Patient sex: M
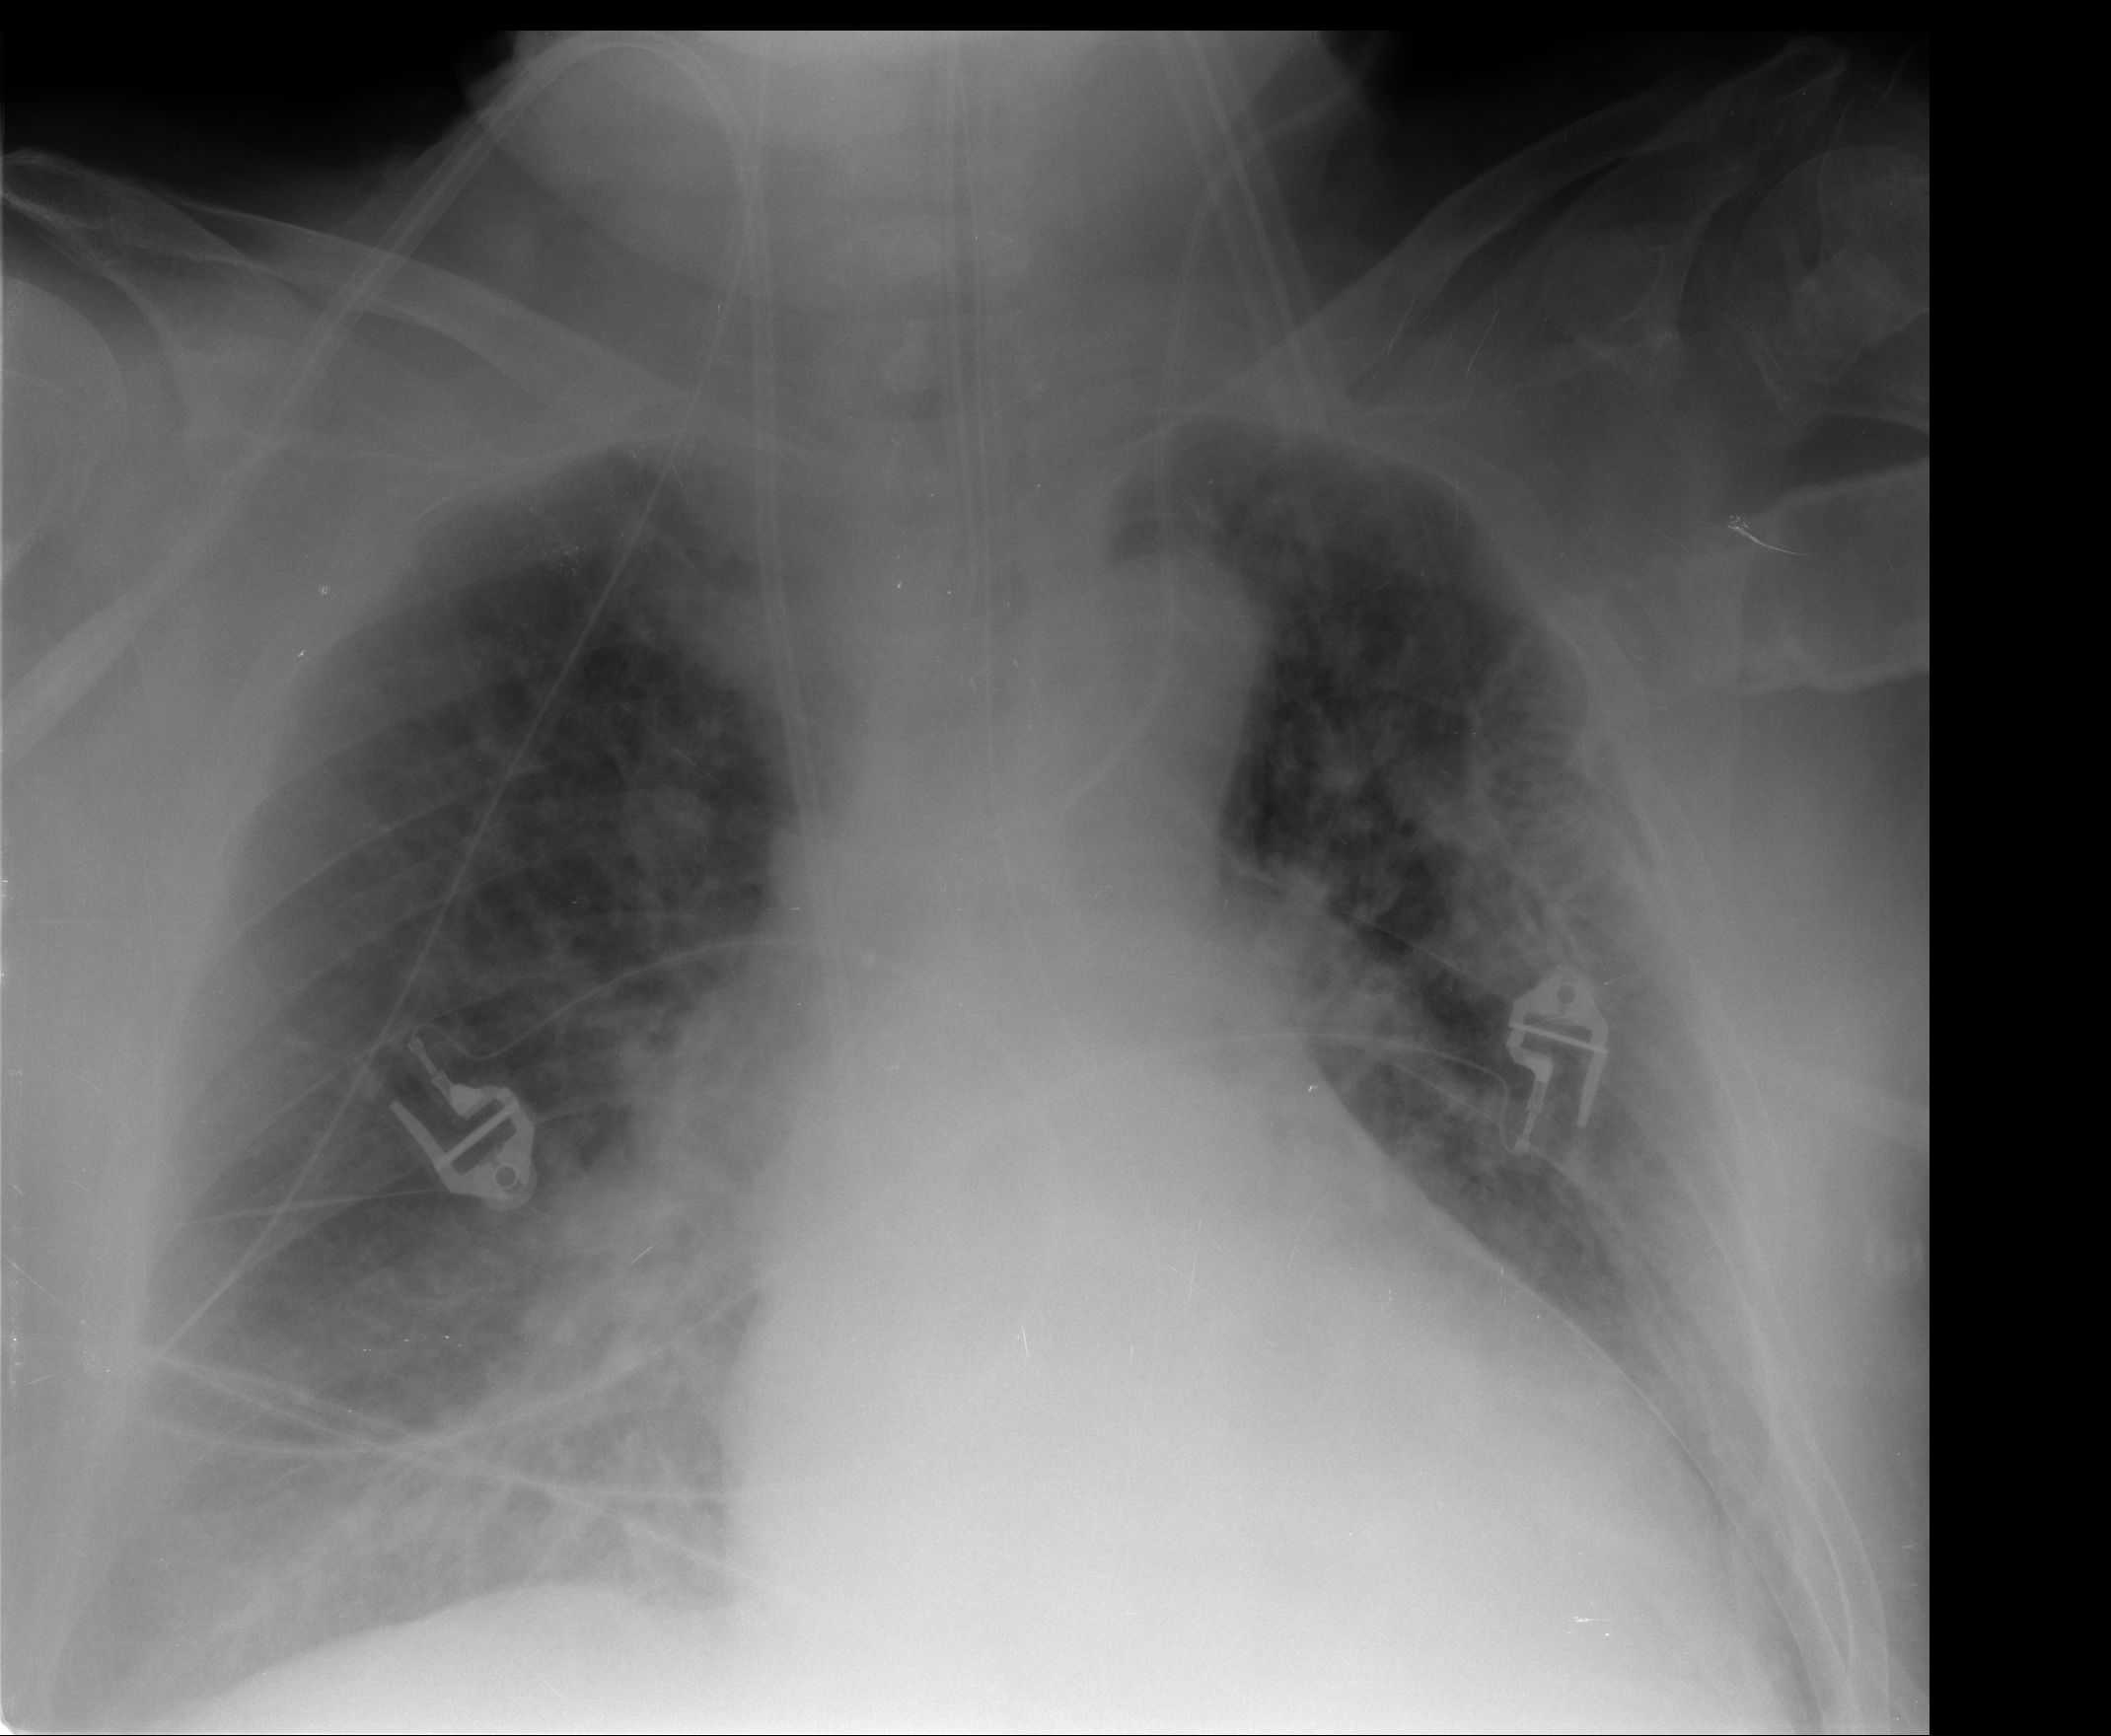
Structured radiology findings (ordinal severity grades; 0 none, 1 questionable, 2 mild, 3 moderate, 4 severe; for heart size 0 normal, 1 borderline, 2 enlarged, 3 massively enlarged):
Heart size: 1
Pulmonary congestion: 2
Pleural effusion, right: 0
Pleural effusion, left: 0
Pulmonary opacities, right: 2
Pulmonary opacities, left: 1
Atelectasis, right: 1
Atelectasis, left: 2